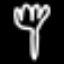
Label: fork